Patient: sex M, age 57
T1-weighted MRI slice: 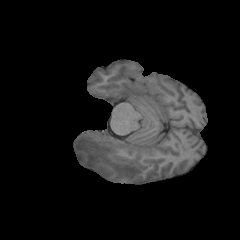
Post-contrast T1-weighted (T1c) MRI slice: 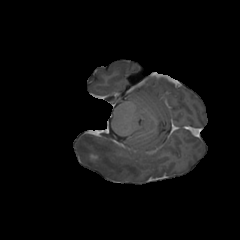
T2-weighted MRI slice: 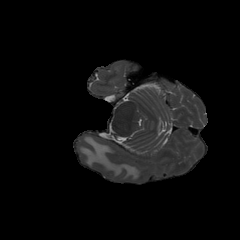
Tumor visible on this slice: yes
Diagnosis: Glioblastoma, IDH-wildtype
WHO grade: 4